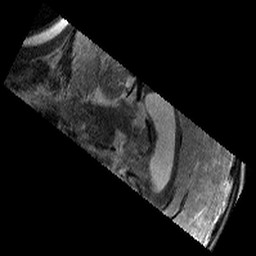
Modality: T2w
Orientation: sagittal
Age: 9
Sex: male
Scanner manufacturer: siemens
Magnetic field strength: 3 T
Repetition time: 9.23 s
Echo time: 0.067 s